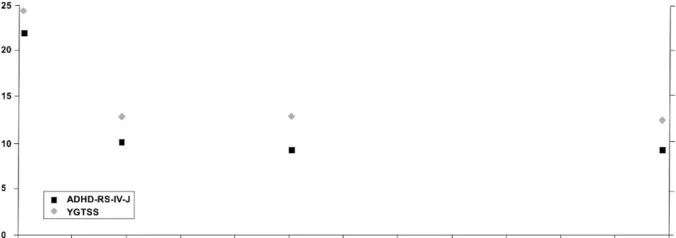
Course of the ADHD-RS-IV-J score and YGTSS score.
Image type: chart (chart)